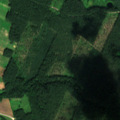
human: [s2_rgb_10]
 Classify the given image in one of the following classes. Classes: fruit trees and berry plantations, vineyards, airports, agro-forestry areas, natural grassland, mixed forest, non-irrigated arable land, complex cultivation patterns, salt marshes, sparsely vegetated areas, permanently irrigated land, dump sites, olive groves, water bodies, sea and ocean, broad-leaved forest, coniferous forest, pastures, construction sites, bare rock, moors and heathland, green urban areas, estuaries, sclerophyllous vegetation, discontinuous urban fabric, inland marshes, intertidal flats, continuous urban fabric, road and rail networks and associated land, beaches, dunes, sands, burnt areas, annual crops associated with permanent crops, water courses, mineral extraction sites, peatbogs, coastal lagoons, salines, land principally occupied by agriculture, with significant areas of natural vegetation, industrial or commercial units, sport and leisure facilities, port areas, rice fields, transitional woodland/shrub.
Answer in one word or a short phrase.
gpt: complex cultivation patterns, land principally occupied by agriculture, with significant areas of natural vegetation, coniferous forest, mixed forest, transitional woodland/shrub